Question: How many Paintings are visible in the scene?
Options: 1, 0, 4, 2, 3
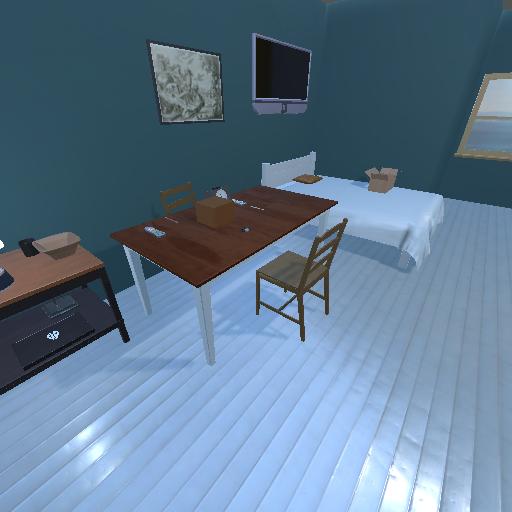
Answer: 1